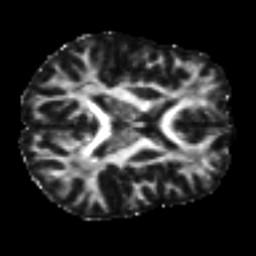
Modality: FA
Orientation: axial
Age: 24
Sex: male
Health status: healthy
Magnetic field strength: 3 T
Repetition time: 8.4 s
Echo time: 0.0926 s